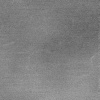
Atmospheric dust classification: dusty